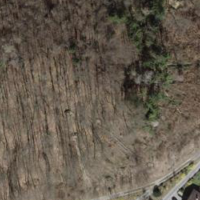
EUNIS habitat code: 41
Species observed at this site:
Symphoricarpos albus